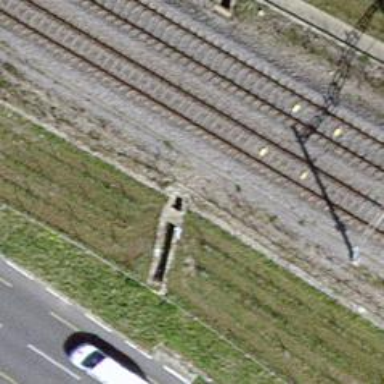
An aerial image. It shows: Tunnel.